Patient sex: M
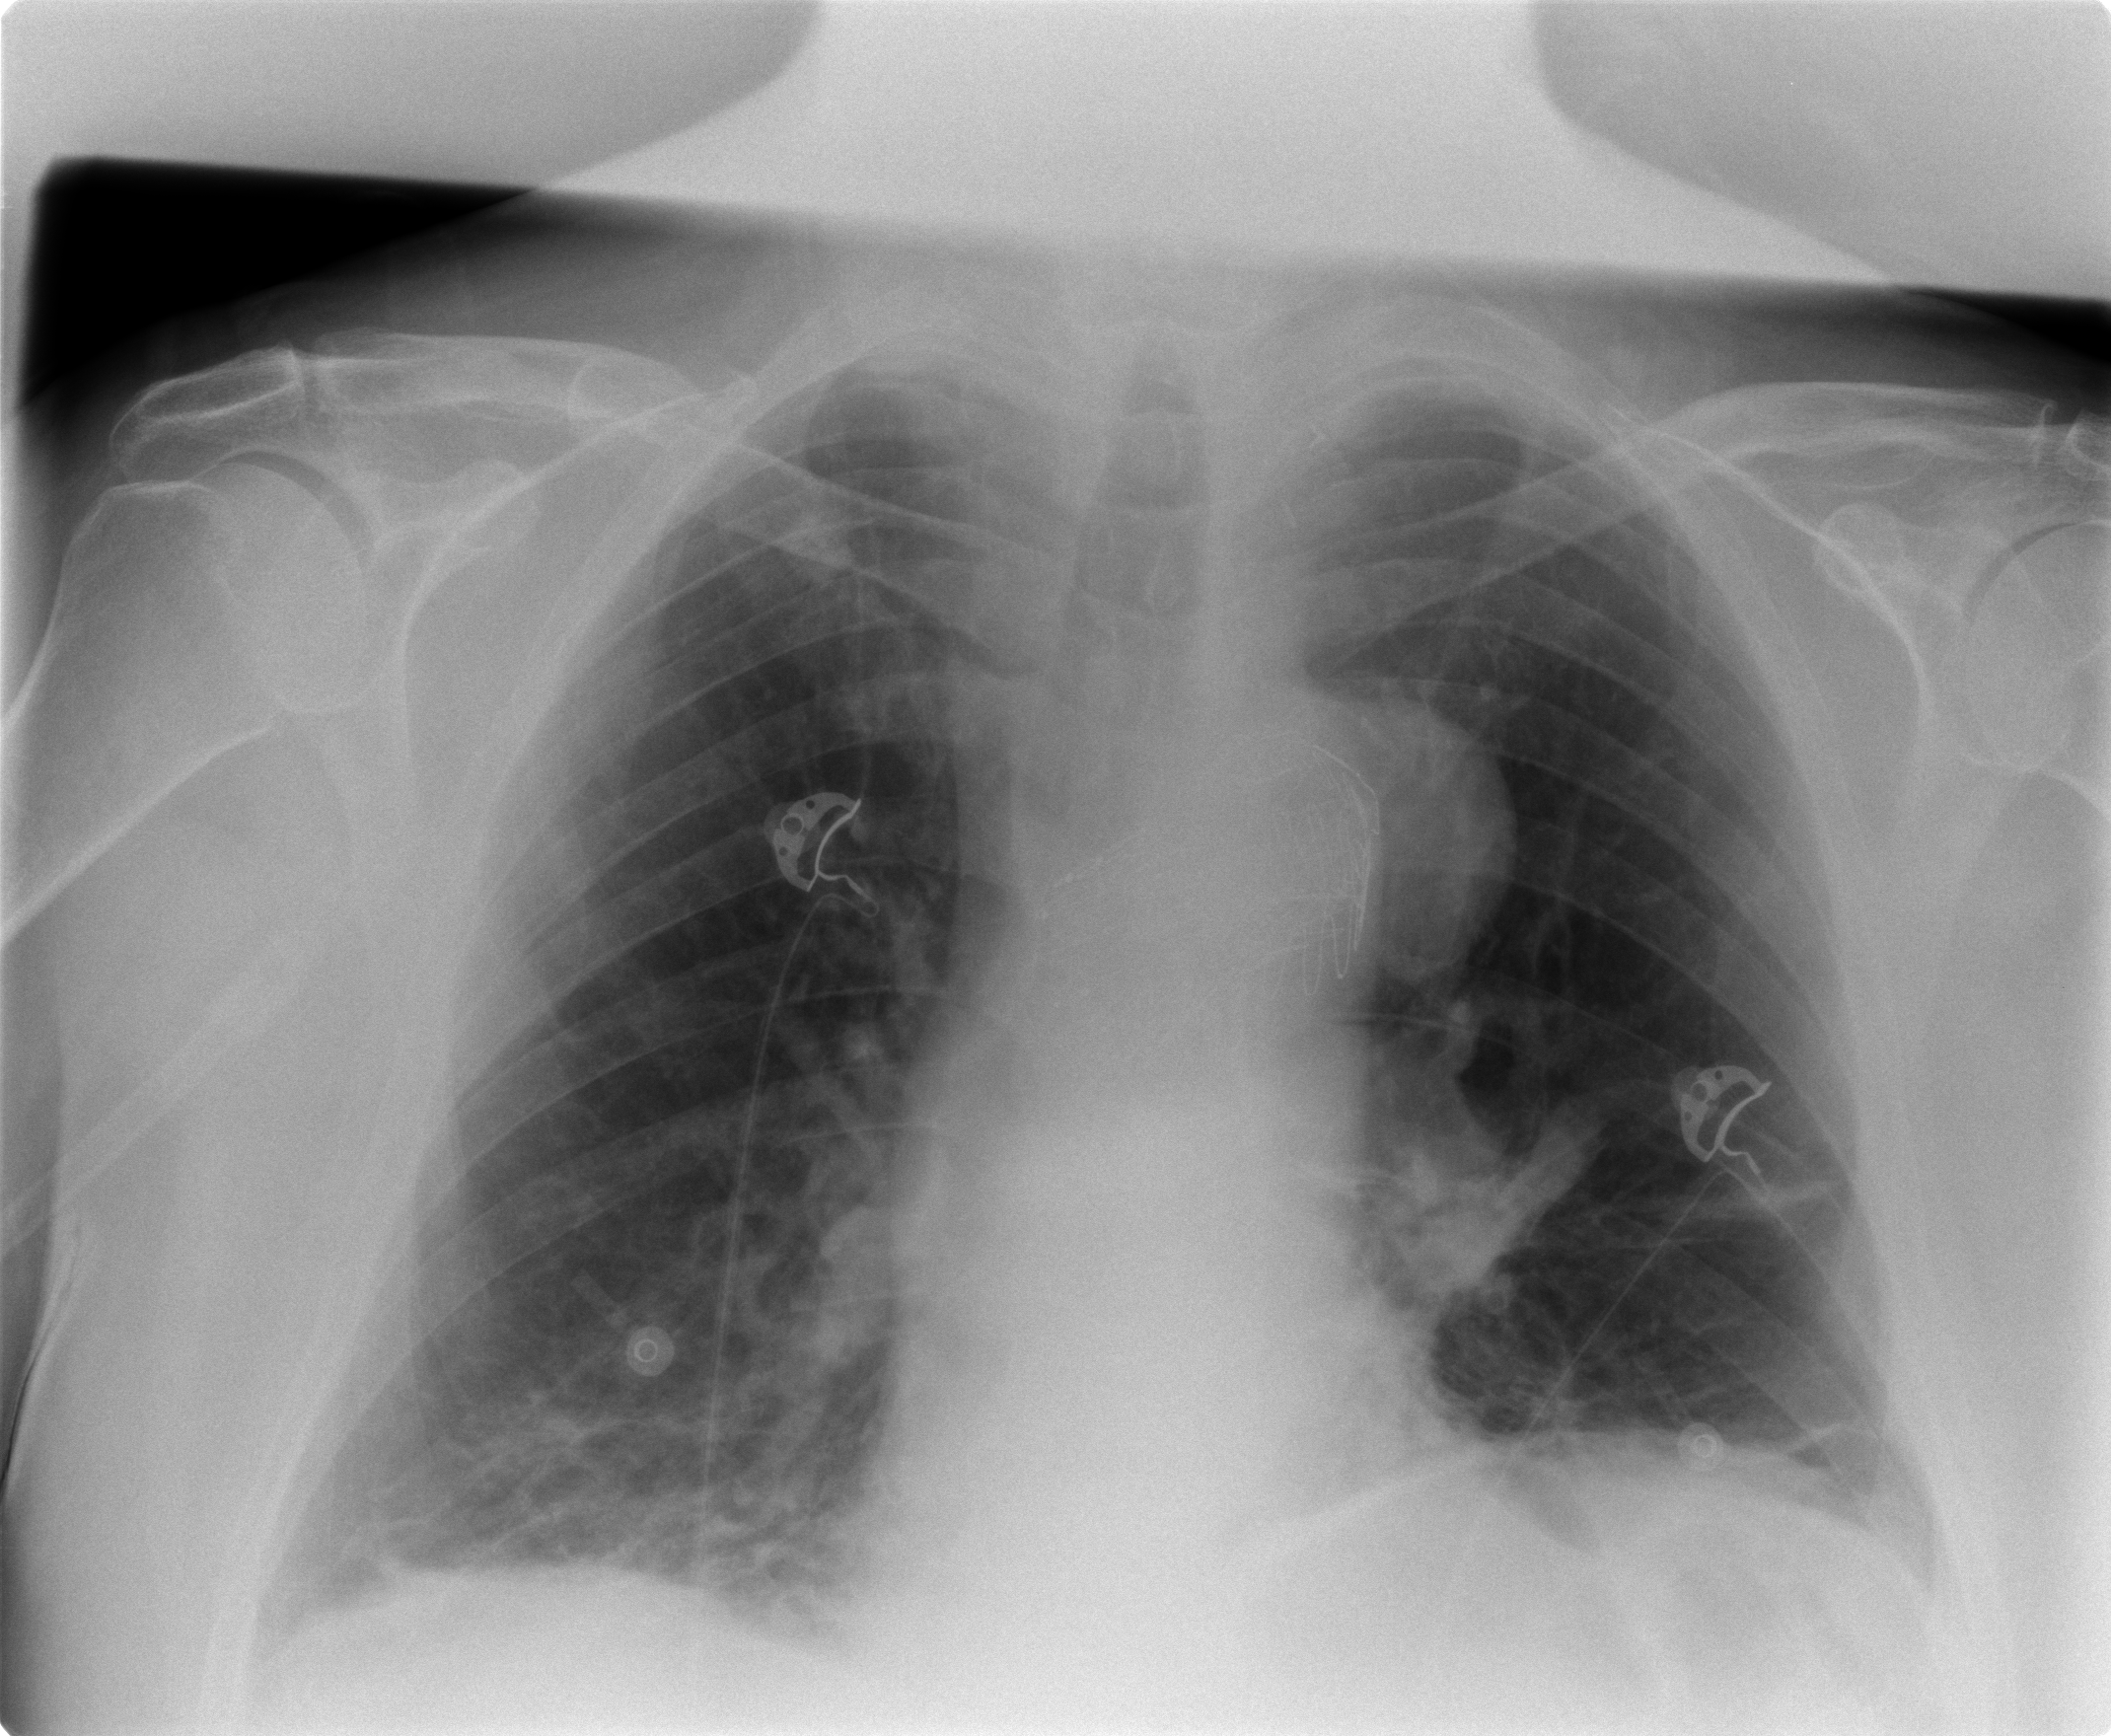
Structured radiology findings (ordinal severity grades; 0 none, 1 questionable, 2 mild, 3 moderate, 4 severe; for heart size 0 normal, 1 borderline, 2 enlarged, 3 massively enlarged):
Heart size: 2
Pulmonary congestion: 2
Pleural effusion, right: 2
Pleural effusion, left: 2
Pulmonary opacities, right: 0
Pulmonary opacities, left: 0
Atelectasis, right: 2
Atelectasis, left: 2